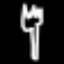
Label: fork